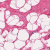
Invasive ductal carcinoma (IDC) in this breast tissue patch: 0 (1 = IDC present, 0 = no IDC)